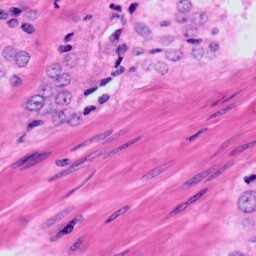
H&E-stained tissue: Prostate